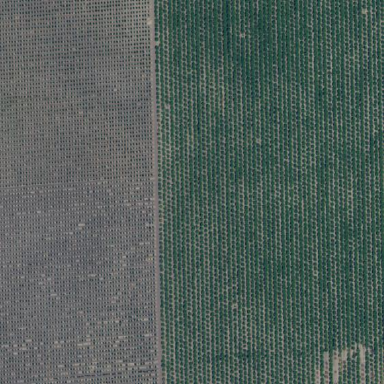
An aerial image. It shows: Orchard filled with almond trees.